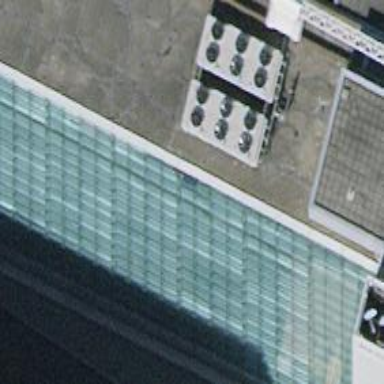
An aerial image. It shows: Commercial building.